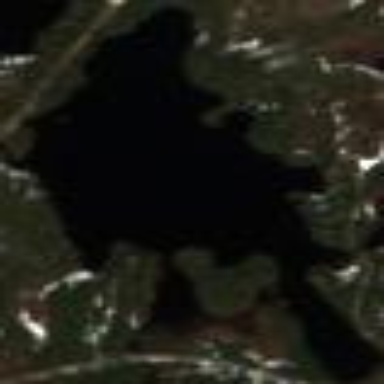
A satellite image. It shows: Lake with natural water.